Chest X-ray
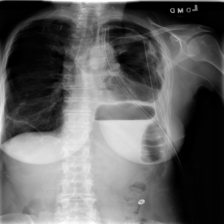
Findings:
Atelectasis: negative
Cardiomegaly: negative
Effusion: negative
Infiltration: negative
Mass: negative
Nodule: negative
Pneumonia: negative
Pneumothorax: positive
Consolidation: negative
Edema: negative
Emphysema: negative
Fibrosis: negative
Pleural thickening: negative
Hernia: negative